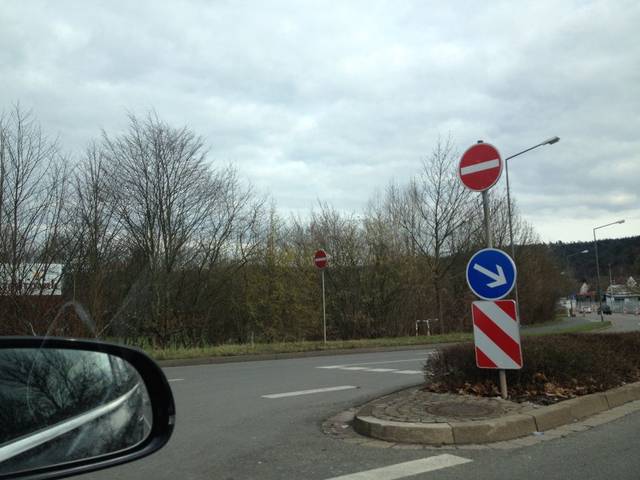
Region: Germany
Coordinates: 49.326, 7.345